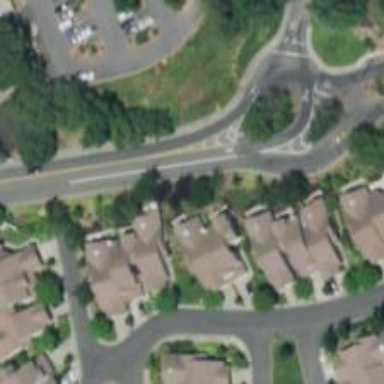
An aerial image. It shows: Stop road.